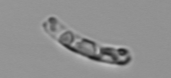
Label: Guinardia_striata